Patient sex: F
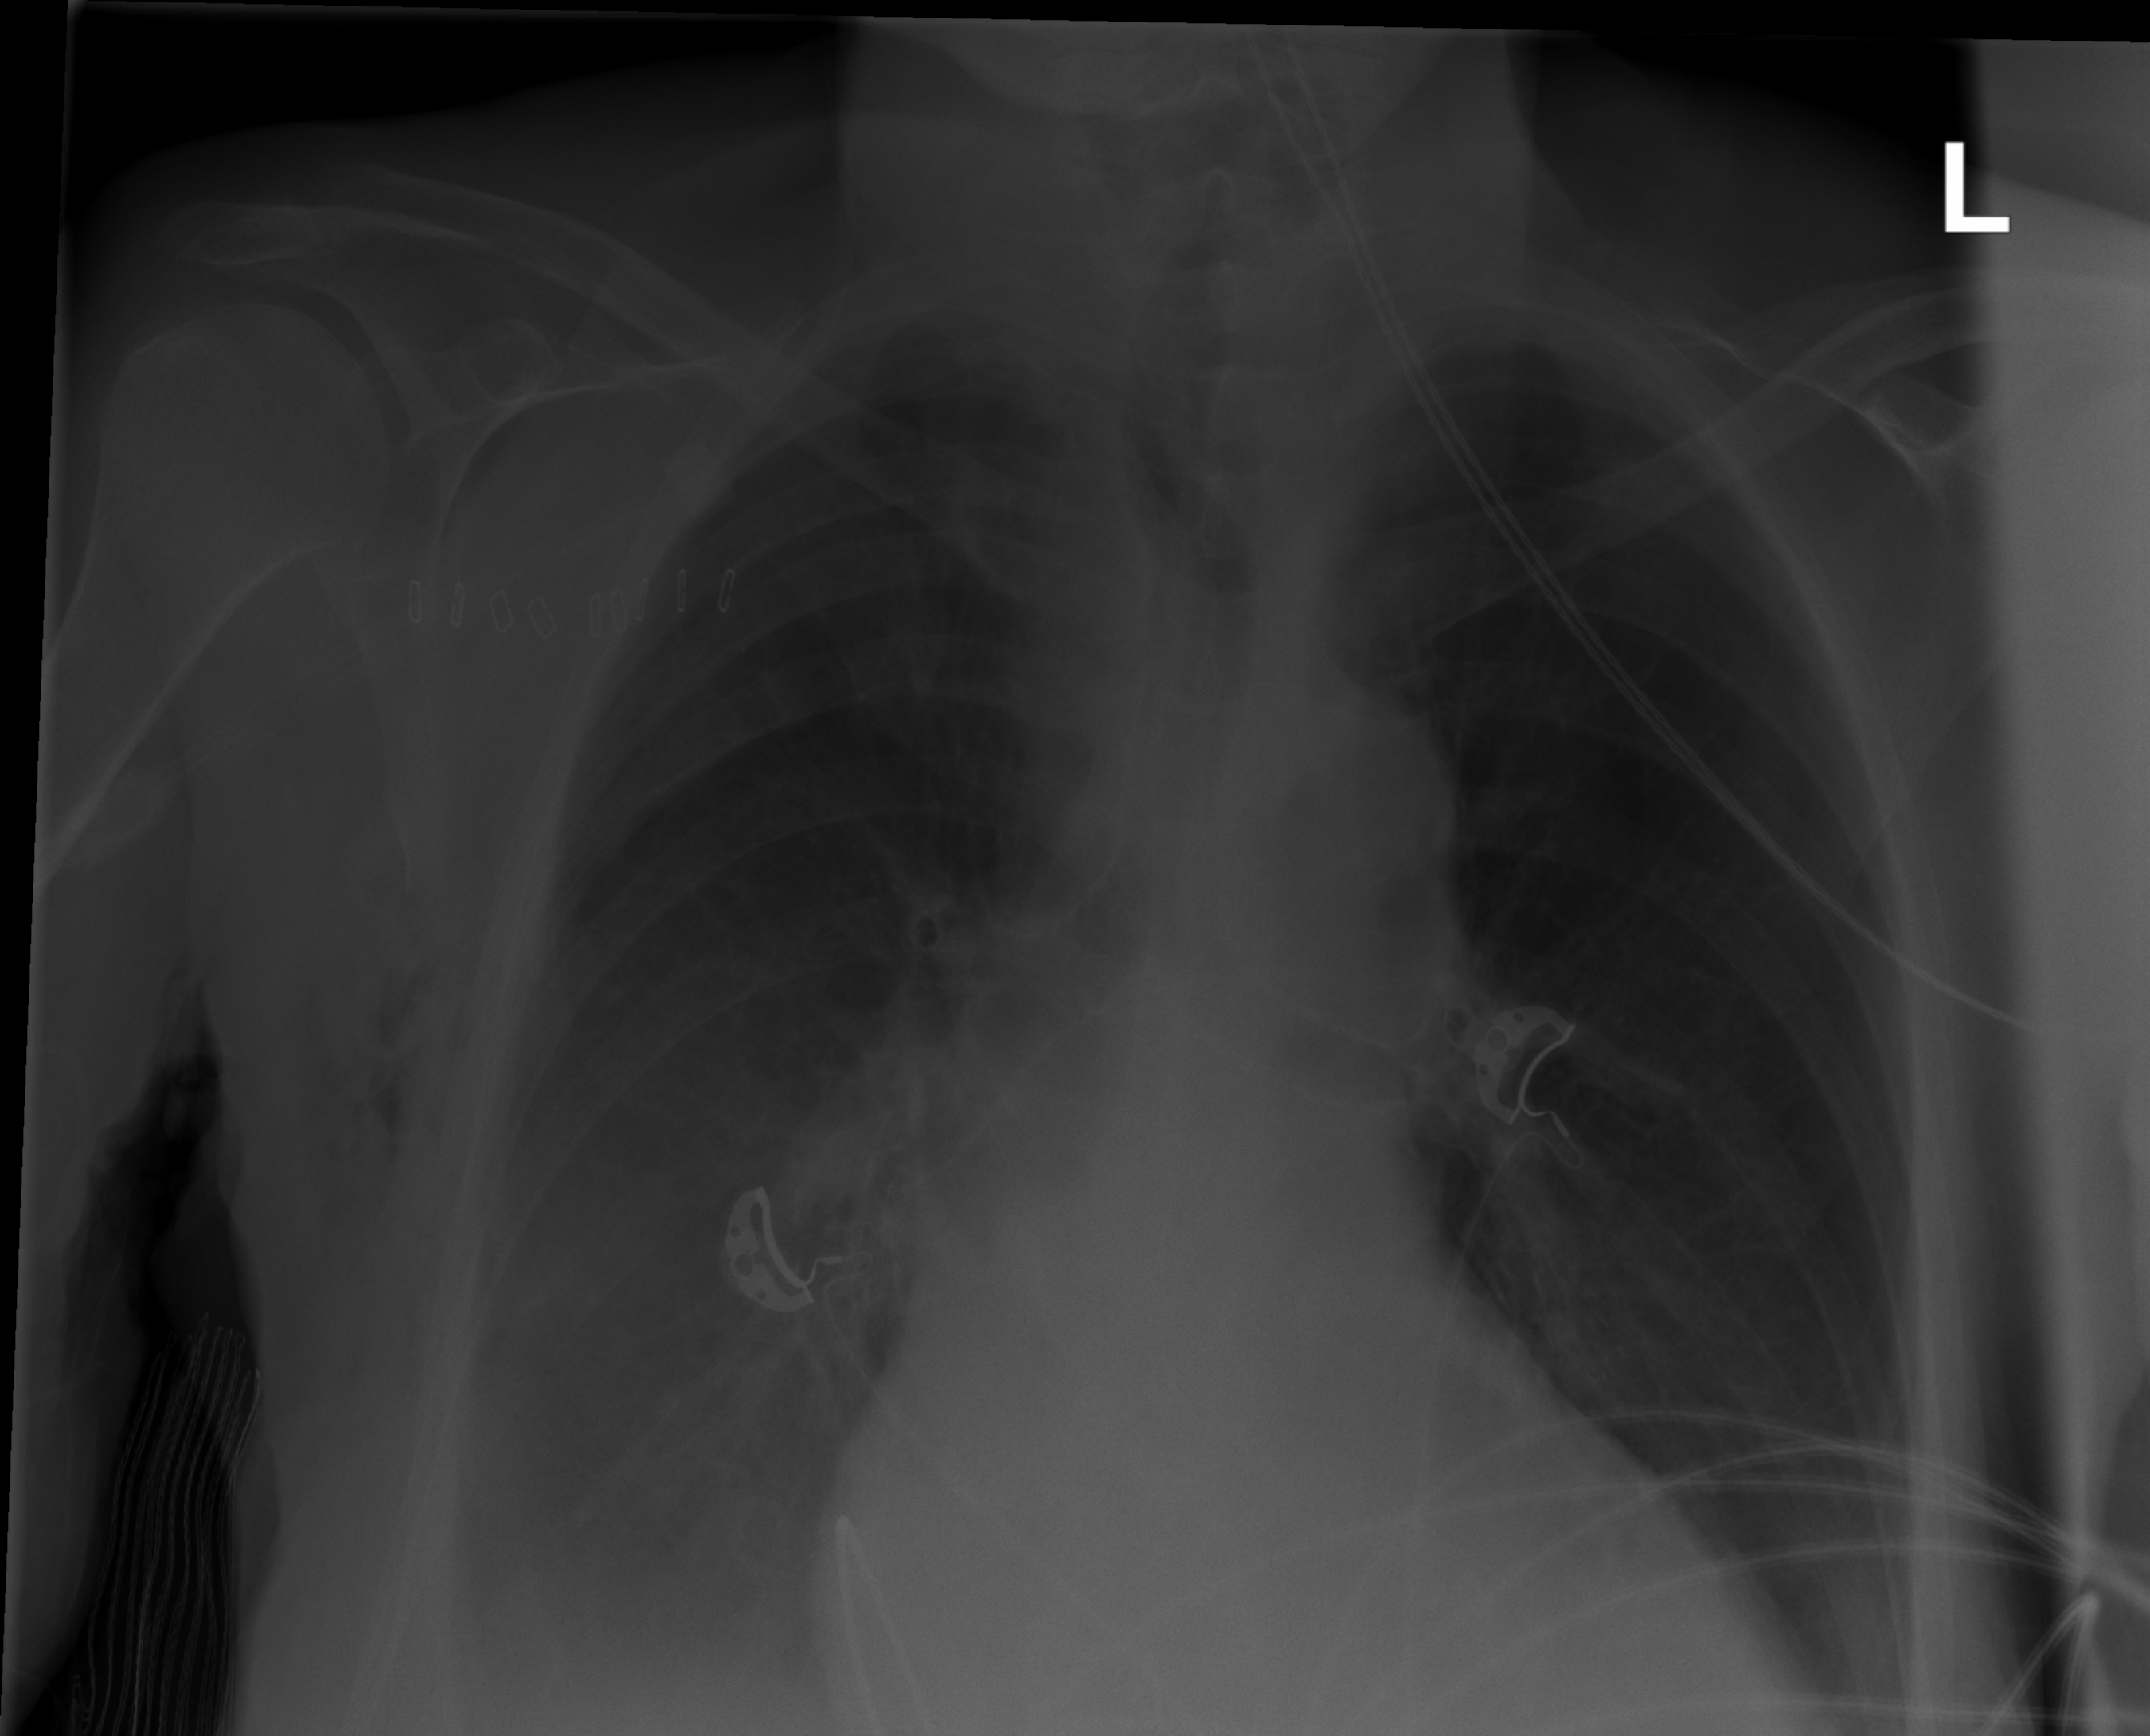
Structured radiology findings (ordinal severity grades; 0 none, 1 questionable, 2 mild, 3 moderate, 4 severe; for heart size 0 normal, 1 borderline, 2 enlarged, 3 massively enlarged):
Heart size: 0
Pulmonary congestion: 0
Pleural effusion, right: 2
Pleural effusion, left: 1
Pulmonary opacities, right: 0
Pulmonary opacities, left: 0
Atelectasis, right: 2
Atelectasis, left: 1